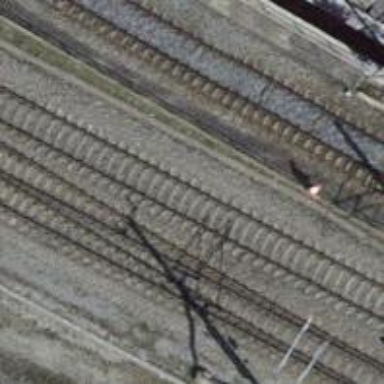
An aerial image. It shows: Single-track railway with electrified contact lines.